Interaction volume radius: 5 \u00c5
Interaction volume height: 25 \u00c5
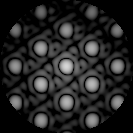
Disorder parameter: 0.08994